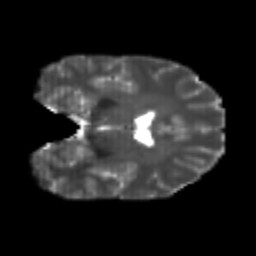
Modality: T2w
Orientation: coronal
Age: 25
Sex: male
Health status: healthy
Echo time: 0.074 s